Question: I'm not sure how much of sense my title does but since you are suppose to have somewhat of a good title this was the best I came up with, so what I actually mean is...
Let's say in theory I've got 10 tabs, and instead of having them all compressed together in 1 line I'd like to split them in 2, so I'd have 5 tabs on the upper side and 5 on the lower.
Example pic:
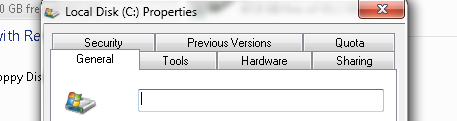
Answer: not clear your question, but there are basic methods for Tabs in the JTabbedPane
'''
import javax.swing.*;
import java.awt.*;
import java.awt.event.ActionListener;
import java.awt.event.ActionEvent;
import java.awt.event.InputEvent;
import java.awt.event.KeyEvent;
public class TabComponentsDemo extends JFrame {
private static final long serialVersionUID = 1L;
private final int tabNumber = 15;
private final JTabbedPane pane = new JTabbedPane();
private JMenuItem tabComponentsItem;
private JMenuItem scrollLayoutItem;
public TabComponentsDemo(String title) {
super(title);
setDefaultCloseOperation(JFrame.EXIT_ON_CLOSE);
initMenu();
add(pane);
}
public void runTest() {
pane.removeAll();
for (int i = 0; i < tabNumber; i++) {
String title = "Tab " + i;
pane.add(title, new JLabel(title));
//initTabComponent(i);
}
tabComponentsItem.setSelected(true);
pane.setTabLayoutPolicy(JTabbedPane.WRAP_TAB_LAYOUT);
scrollLayoutItem.setSelected(false);
setSize(new Dimension(400, 200));
setLocationRelativeTo(null);
setVisible(true);
}
/*private void initTabComponent(int i) {
pane.setTabComponentAt(i, new ButtonTabComponent(pane));
}*/
private void initMenu() {//Setting menu
JMenuBar menuBar = new JMenuBar();//create Options menu
tabComponentsItem = new JCheckBoxMenuItem("Use TabComponents", true);
tabComponentsItem.setAccelerator(KeyStroke.getKeyStroke(KeyEvent.VK_T, InputEvent.ALT_MASK));
tabComponentsItem.addActionListener(new ActionListener() {
@Override
public void actionPerformed(ActionEvent e) {
for (int i = 0; i < pane.getTabCount(); i++) {
if (tabComponentsItem.isSelected()) {
//initTabComponent(i);
} else {
pane.setTabComponentAt(i, null);
}
}
}
});
scrollLayoutItem = new JCheckBoxMenuItem("Set ScrollLayout");
scrollLayoutItem.setAccelerator(KeyStroke.getKeyStroke(KeyEvent.VK_S, InputEvent.ALT_MASK));
scrollLayoutItem.addActionListener(new ActionListener() {
@Override
public void actionPerformed(ActionEvent e) {
if (pane.getTabLayoutPolicy() == JTabbedPane.WRAP_TAB_LAYOUT) {
pane.setTabLayoutPolicy(JTabbedPane.SCROLL_TAB_LAYOUT);
} else {
pane.setTabLayoutPolicy(JTabbedPane.WRAP_TAB_LAYOUT);
}
}
});
JMenuItem resetItem = new JMenuItem("Reset JTabbedPane");
resetItem.setAccelerator(KeyStroke.getKeyStroke(KeyEvent.VK_R, InputEvent.ALT_MASK));
resetItem.addActionListener(new ActionListener() {
@Override
public void actionPerformed(ActionEvent e) {
runTest();
}
});
JMenu optionsMenu = new JMenu("Options");
optionsMenu.add(tabComponentsItem);
optionsMenu.add(scrollLayoutItem);
optionsMenu.add(resetItem);
menuBar.add(optionsMenu);
setJMenuBar(menuBar);
}
public static void main(String[] args) {
SwingUtilities.invokeLater(new Runnable() {
@Override
public void run() {
UIManager.put("swing.boldMetal", Boolean.FALSE);
new TabComponentsDemo("TabComponentsDemo").runTest();
}
});
}
}
'''